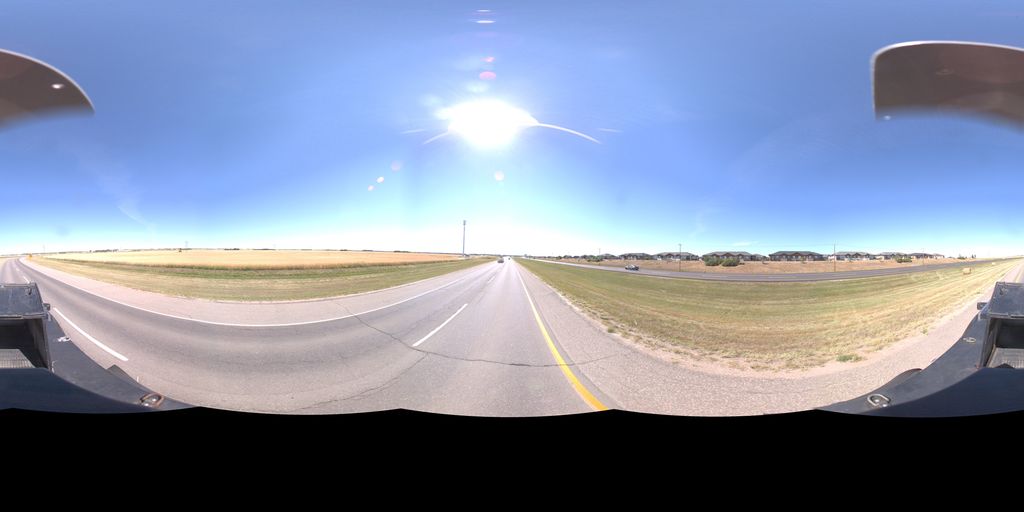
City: saskatoon